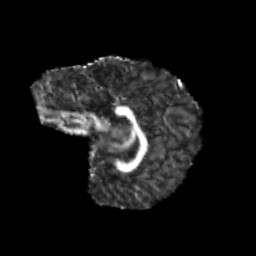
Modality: FA
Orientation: sagittal
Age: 9
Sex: female
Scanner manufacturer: siemens
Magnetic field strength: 3 T
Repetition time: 3.8 s
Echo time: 0.07 s